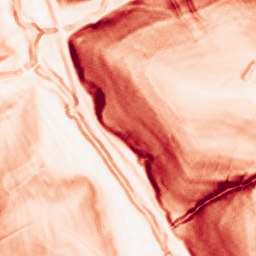
Category: morphological
Decomposition family: morphological_gradient
Decomposition parameters: size: 3
shape: diamond
Upsampling method: bicubic_3x
Upsampling parameters: scale: 3
Upsampling scale: 3